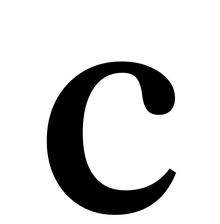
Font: LibreCaslonText_Medium